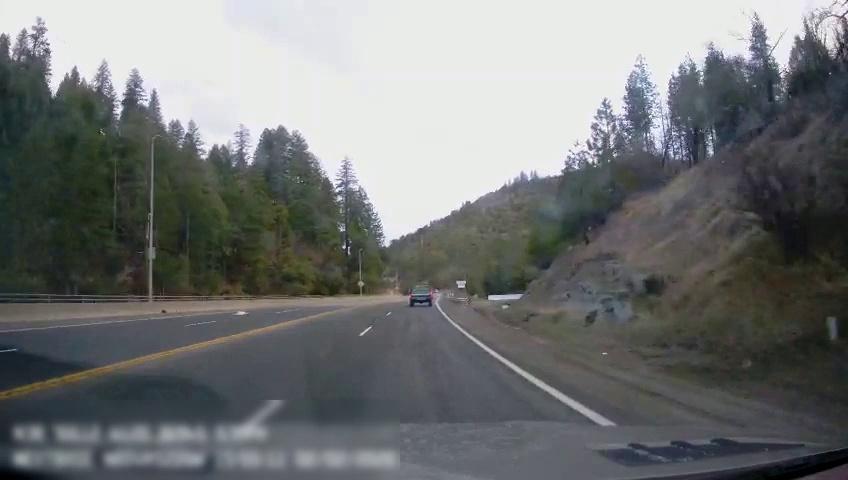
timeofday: Day
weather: Sunny
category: Drivable Space
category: Vehicles | Truck
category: Lanes | Current Lane
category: Lanes | Current Lane
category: Lanes | Alternate Lane
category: Lanes | Alternate Lane
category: Lanes | Alternate Lane